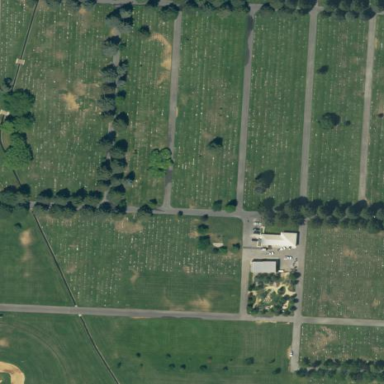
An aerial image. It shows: Cemetery.